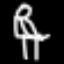
Label: chair